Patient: sex M, age 81
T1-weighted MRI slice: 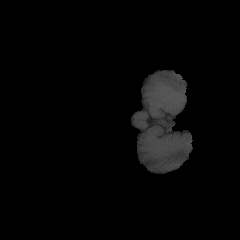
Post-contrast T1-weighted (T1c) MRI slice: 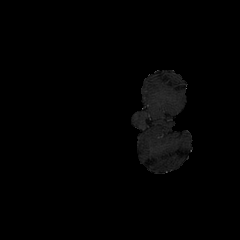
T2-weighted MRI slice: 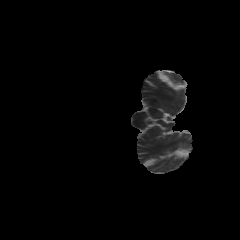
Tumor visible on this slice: no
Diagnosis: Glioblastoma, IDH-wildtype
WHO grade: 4